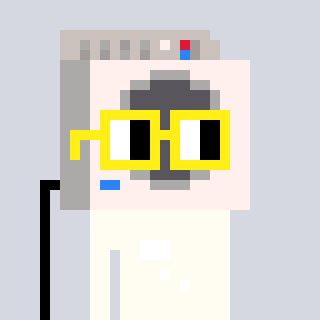
a pixel art character with square yellow glasses, a washing machine-shaped head and a grayscale-colored body on a cool background